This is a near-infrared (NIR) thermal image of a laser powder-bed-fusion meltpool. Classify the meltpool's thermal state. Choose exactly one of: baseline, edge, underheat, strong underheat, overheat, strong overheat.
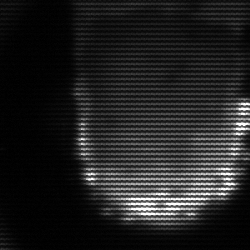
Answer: baseline